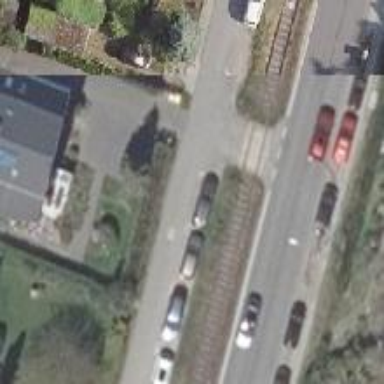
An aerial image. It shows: Uncontrolled level crossing for the railway.